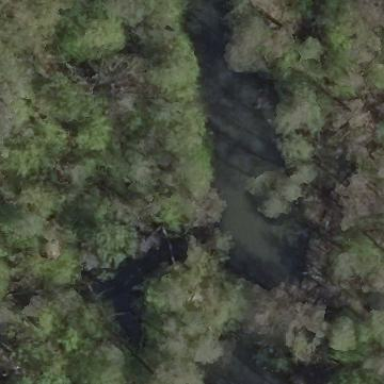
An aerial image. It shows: Natural oxbow water feature.